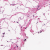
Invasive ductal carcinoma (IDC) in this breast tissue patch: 0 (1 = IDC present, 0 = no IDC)